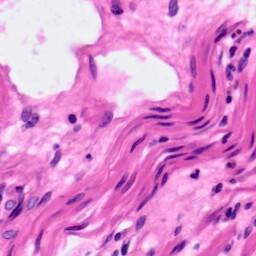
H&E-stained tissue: Pancreatic